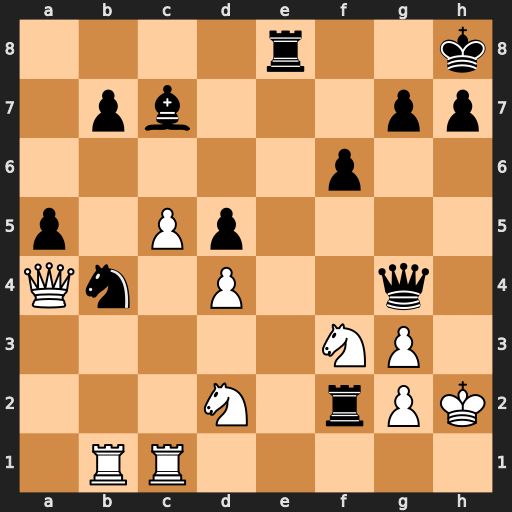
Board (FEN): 4r2k/1pb3pp/5p2/p1Pp4/Qn1P2q1/5NP1/3N1rPK/1RR5
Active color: w
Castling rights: -
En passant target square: -
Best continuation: Qxe8#